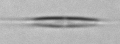
Label: Cylindrotheca